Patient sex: M
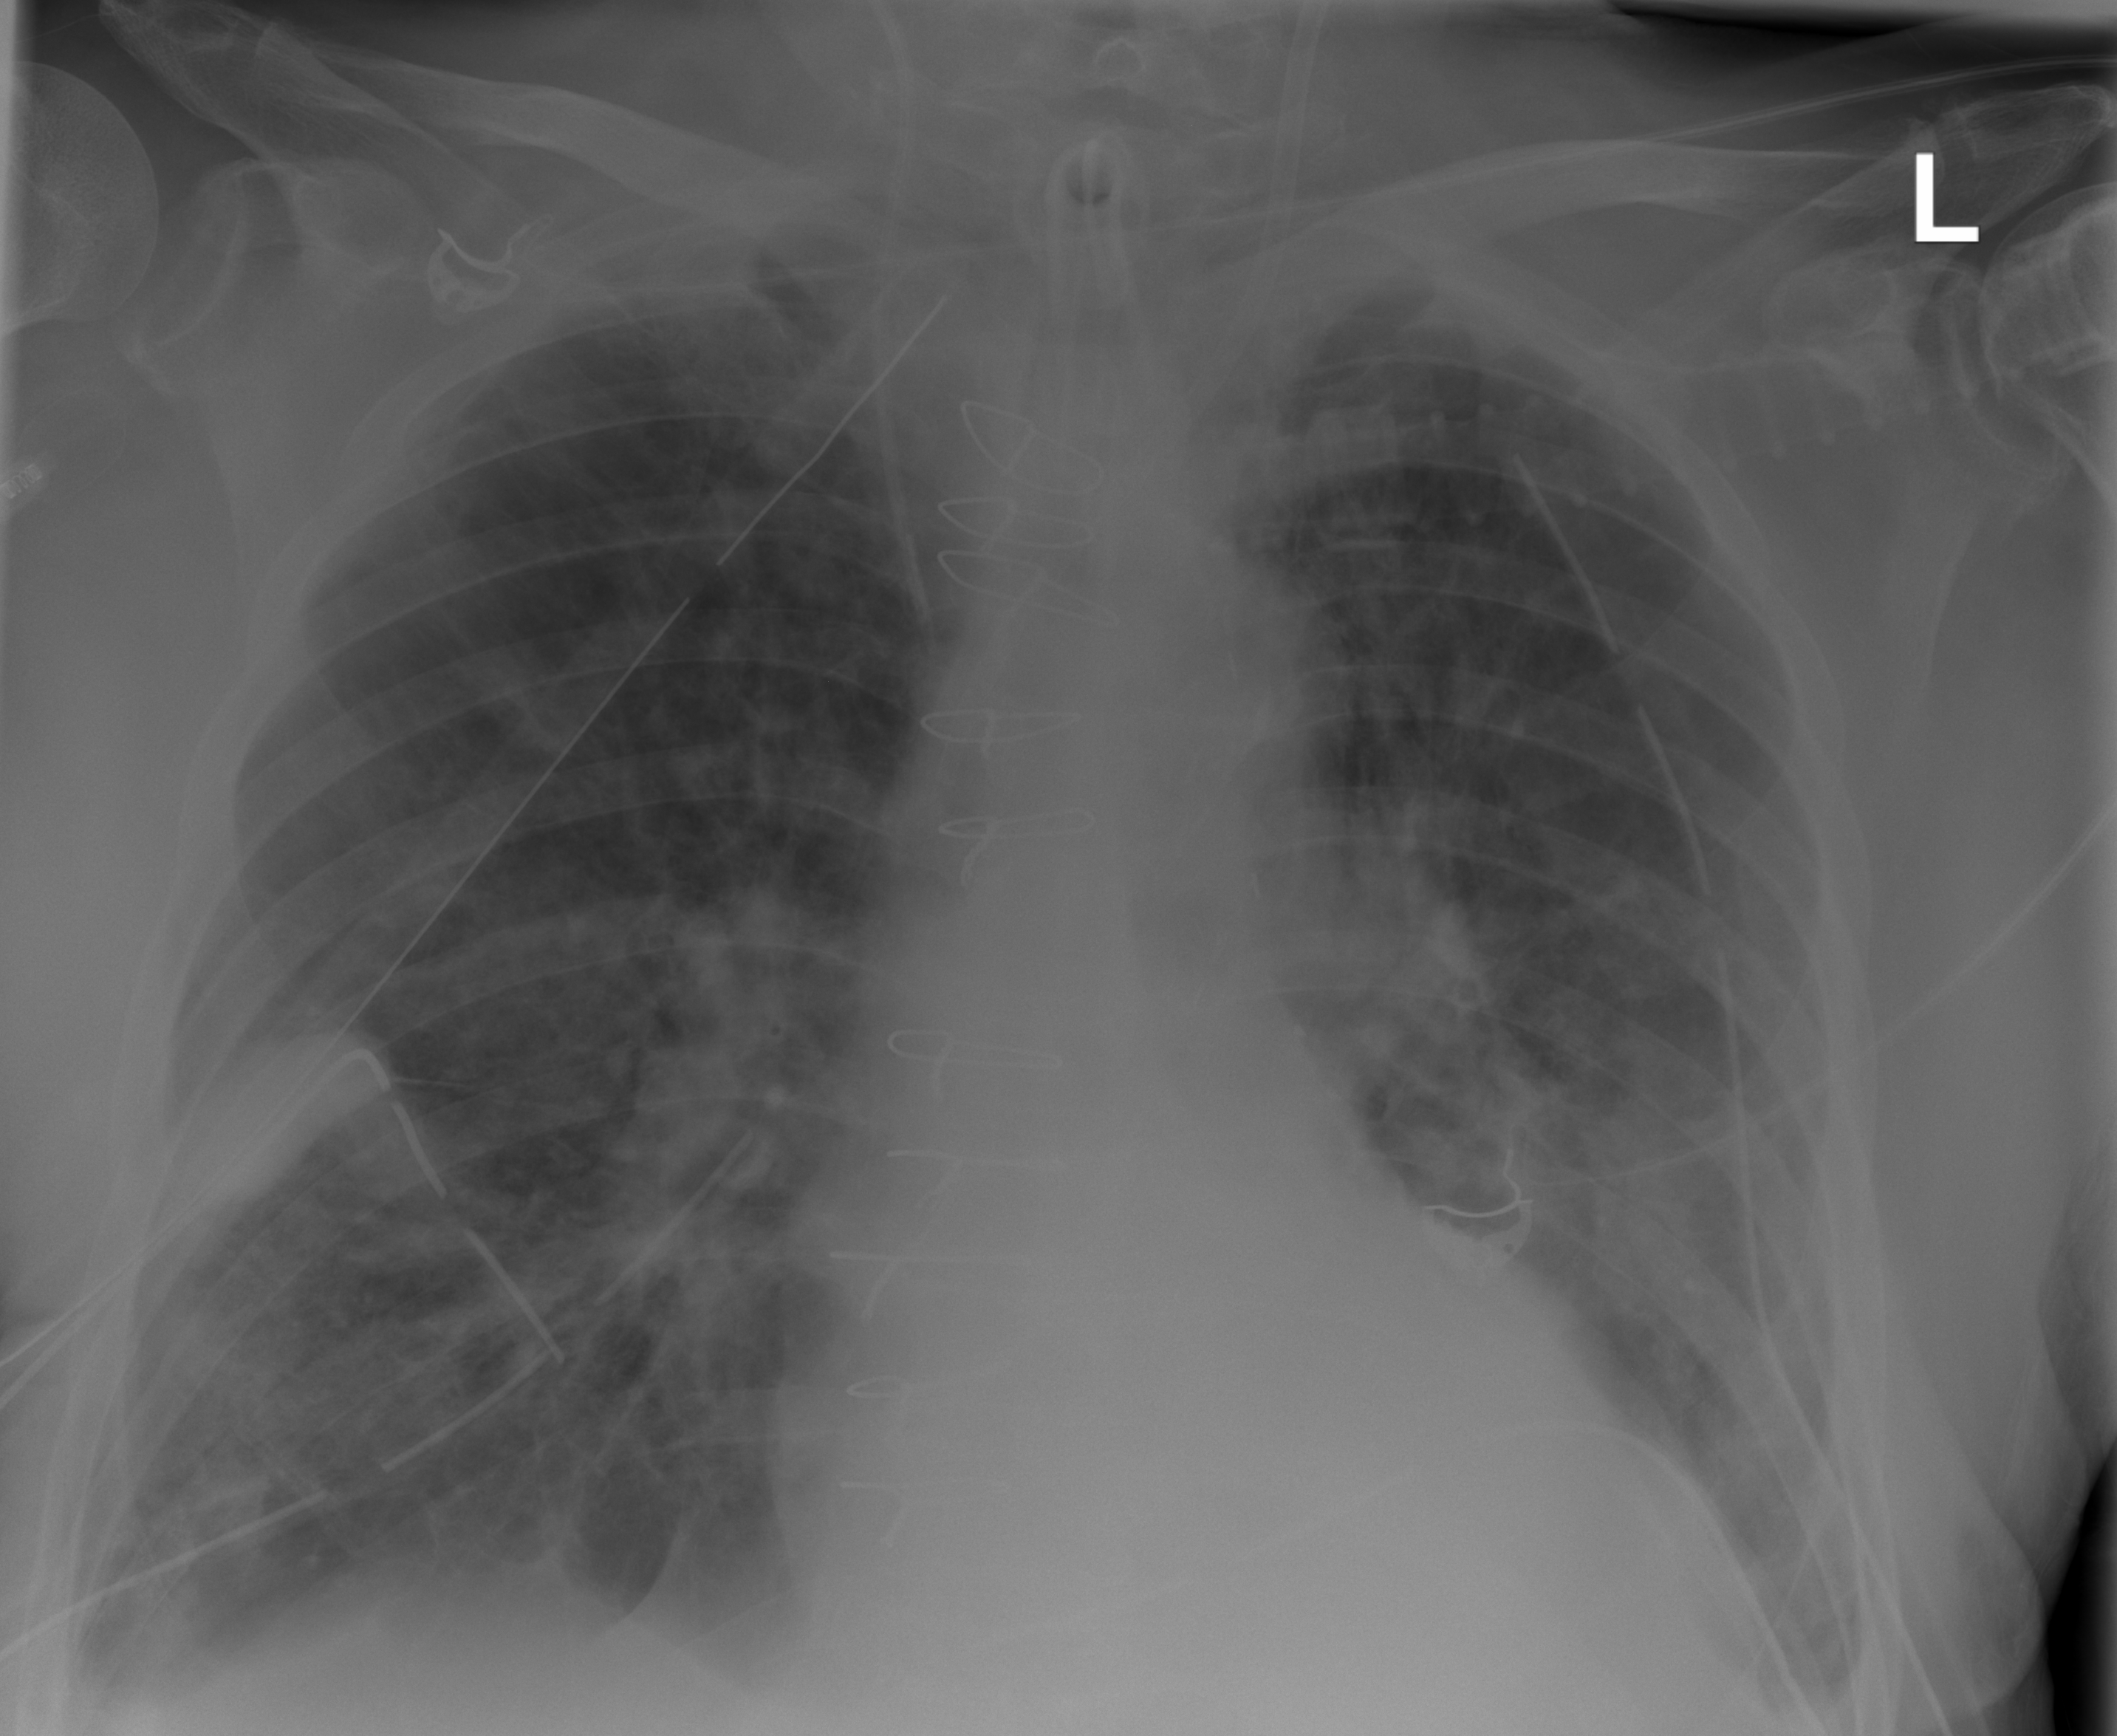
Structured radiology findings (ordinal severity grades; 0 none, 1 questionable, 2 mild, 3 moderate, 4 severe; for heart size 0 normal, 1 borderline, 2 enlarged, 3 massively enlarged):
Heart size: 2
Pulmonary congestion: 0
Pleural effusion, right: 2
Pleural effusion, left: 2
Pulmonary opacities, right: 2
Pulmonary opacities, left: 0
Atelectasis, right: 2
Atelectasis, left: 2